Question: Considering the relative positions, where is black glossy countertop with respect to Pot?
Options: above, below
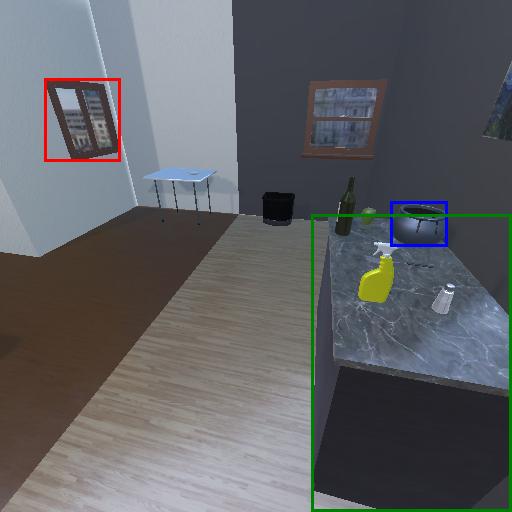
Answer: above